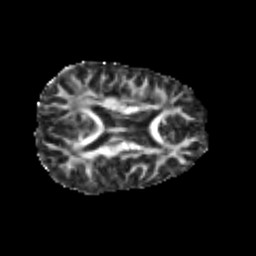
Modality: FA
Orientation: axial
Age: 20
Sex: female
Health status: healthy
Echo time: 0.074 s